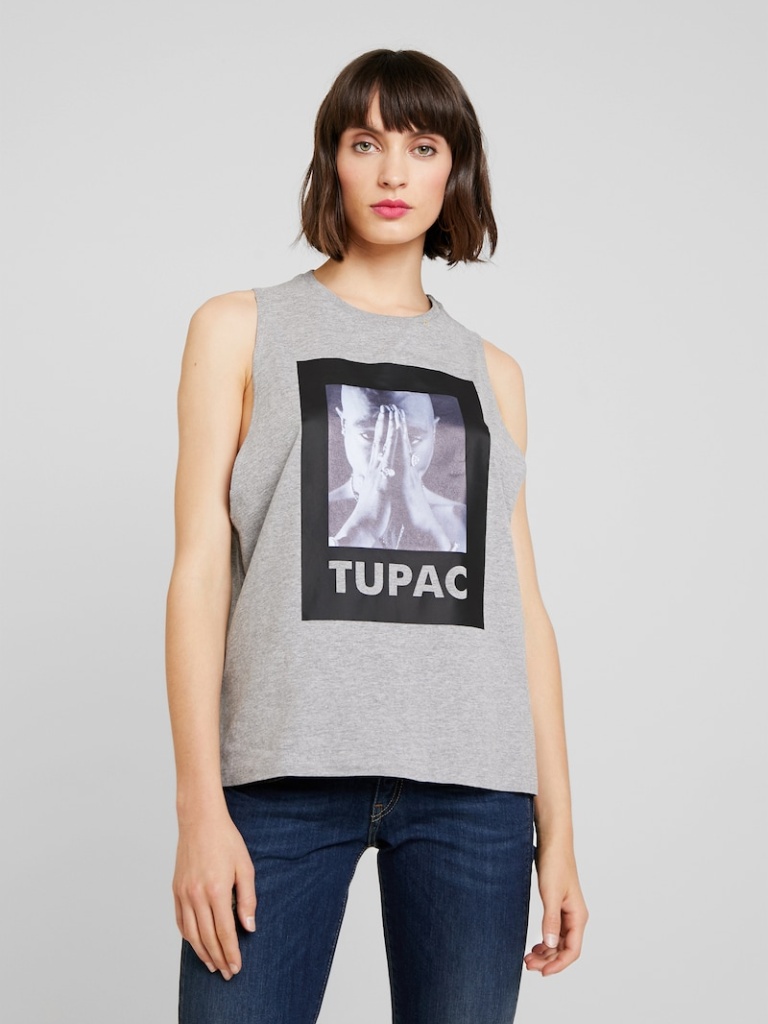
cotton relaxed sleeveless hip length Untucked crew tank